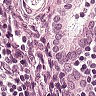
Metastatic tissue present: yes